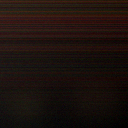
Screen state: off